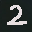
Label: 2